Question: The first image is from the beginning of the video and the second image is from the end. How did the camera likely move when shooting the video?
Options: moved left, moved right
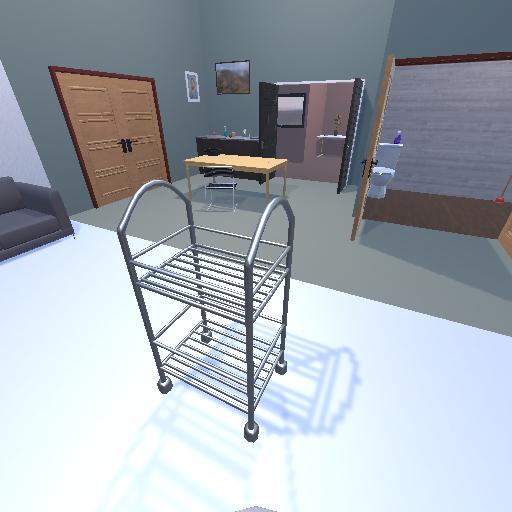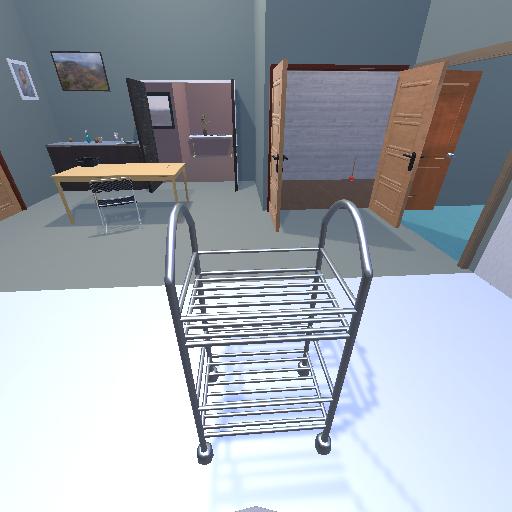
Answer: moved left